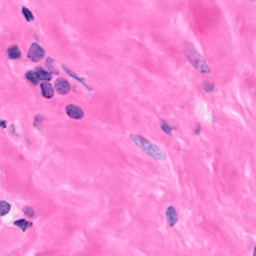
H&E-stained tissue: Breast